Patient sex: F
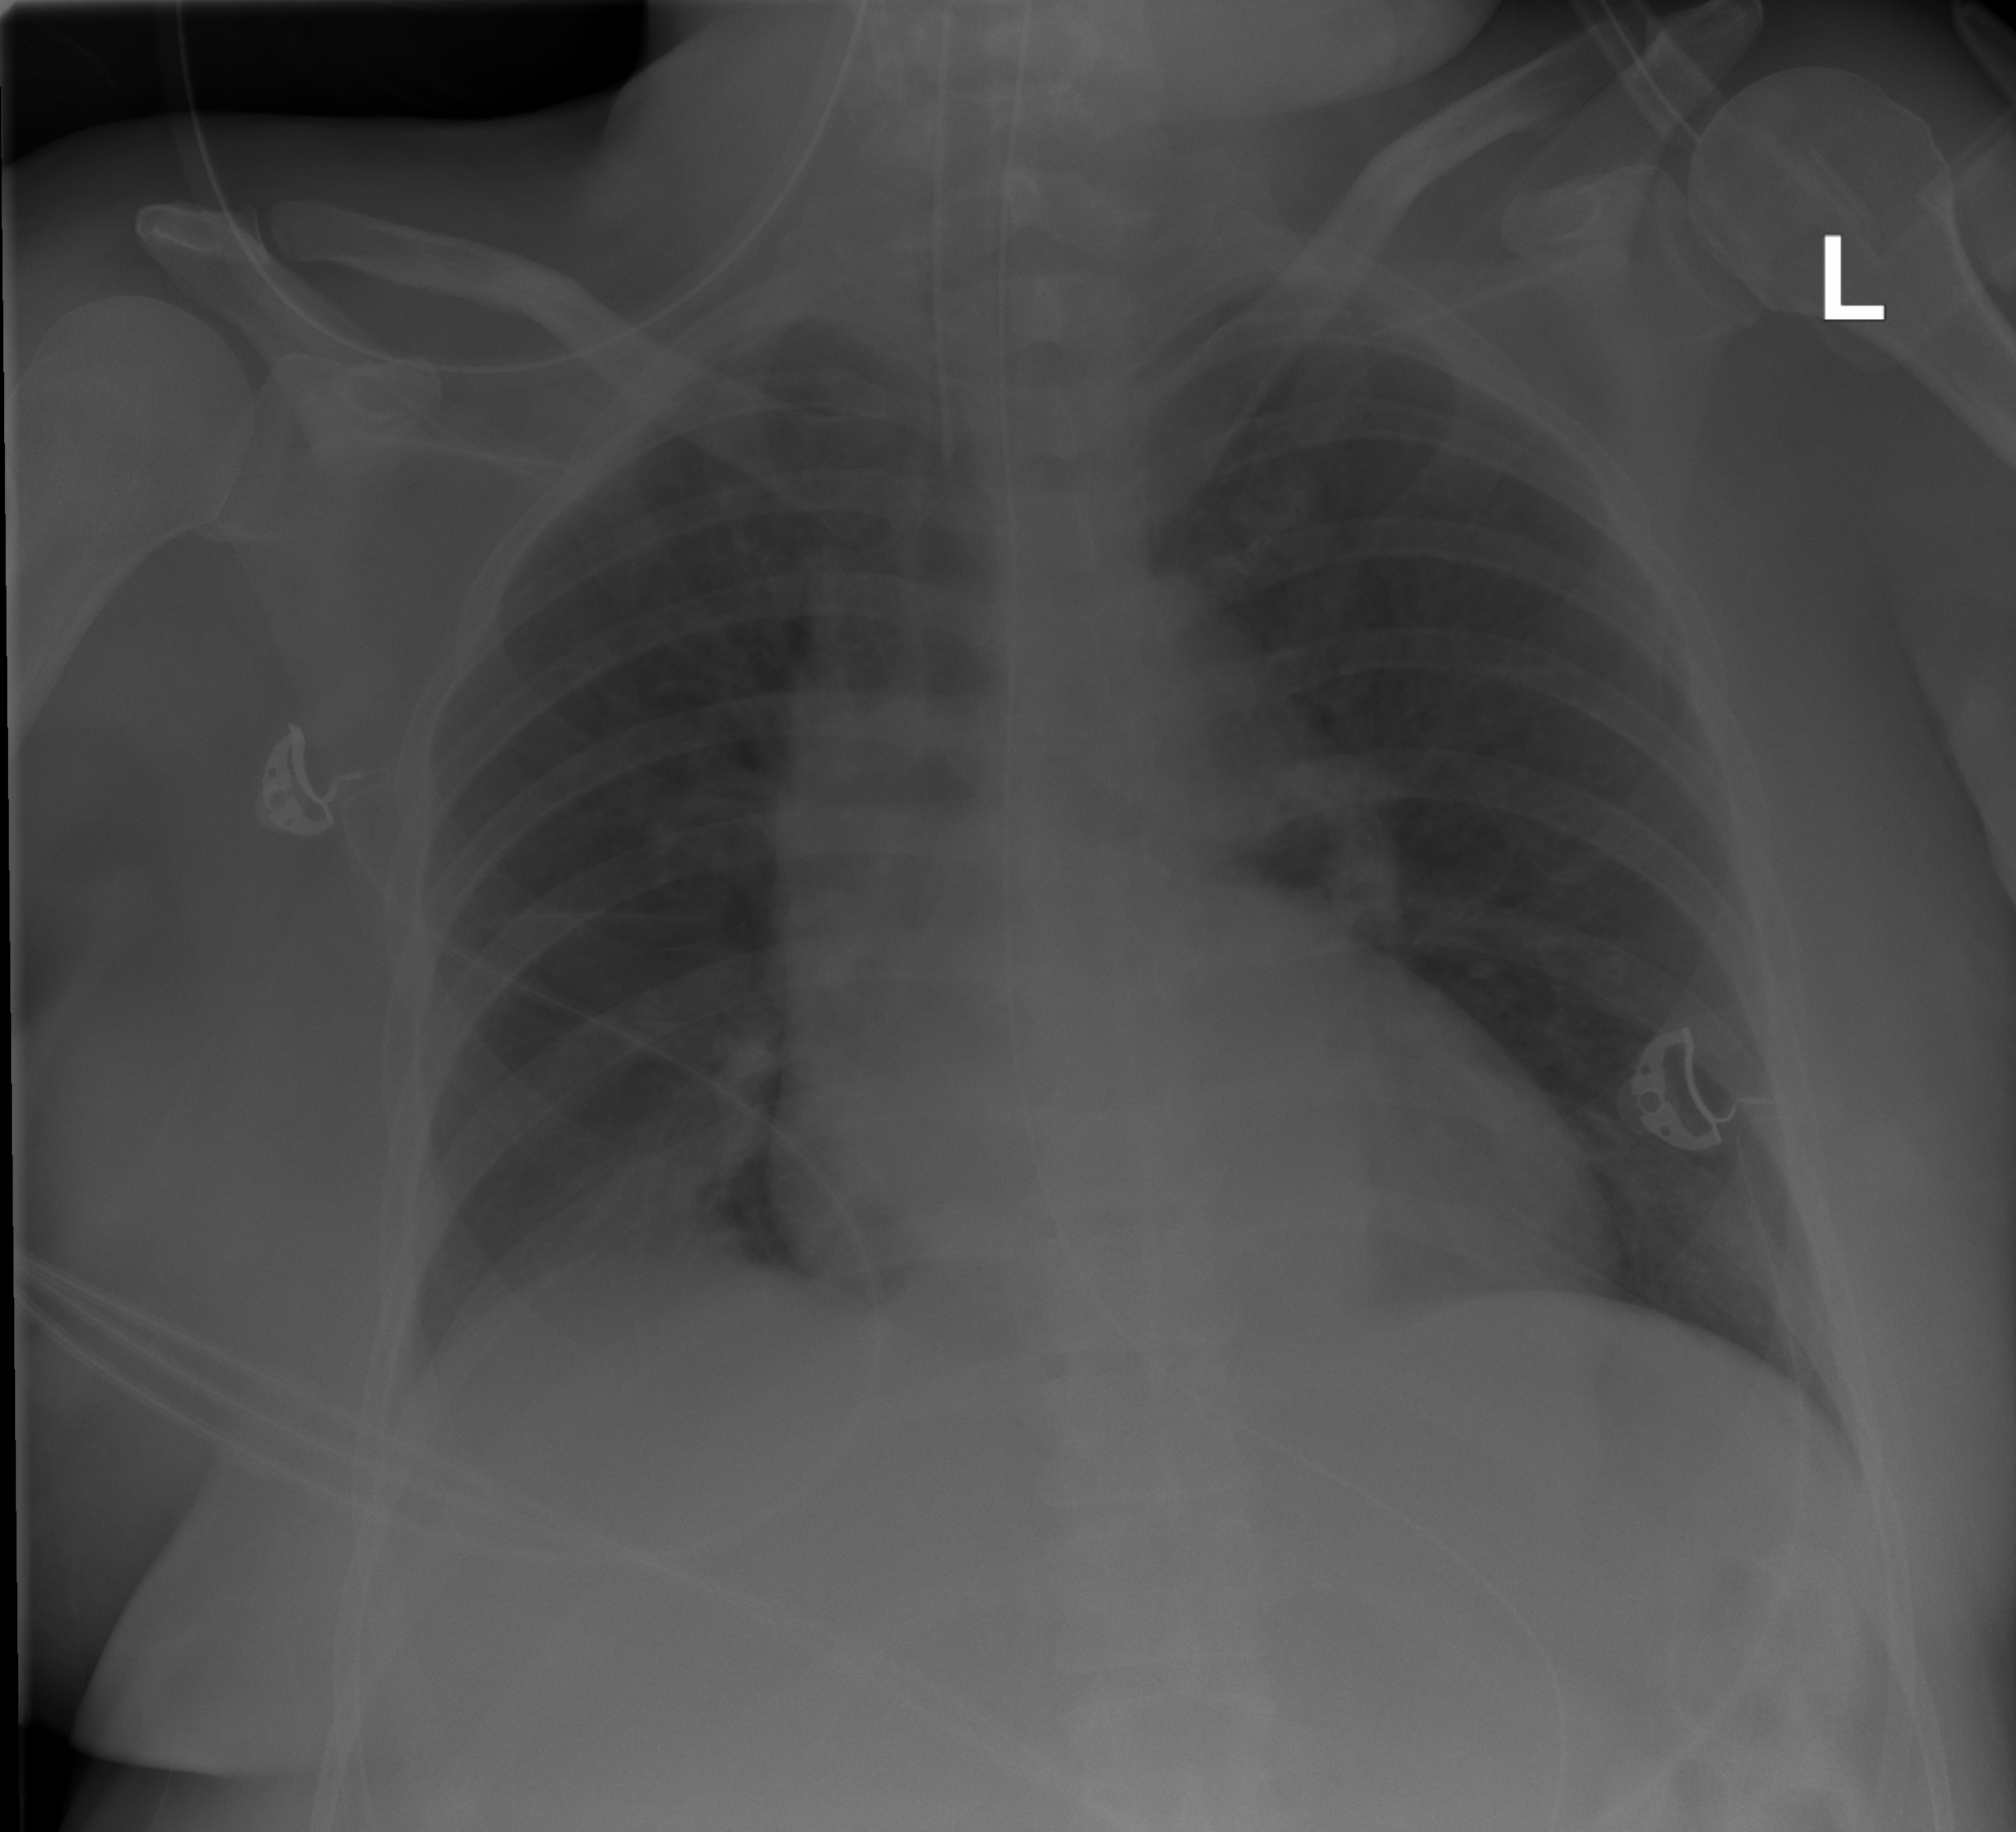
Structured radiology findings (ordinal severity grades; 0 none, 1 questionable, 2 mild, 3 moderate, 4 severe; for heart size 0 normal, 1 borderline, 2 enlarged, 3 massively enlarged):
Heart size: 0
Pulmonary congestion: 0
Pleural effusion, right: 0
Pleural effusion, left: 0
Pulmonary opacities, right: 1
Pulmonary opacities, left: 0
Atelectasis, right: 0
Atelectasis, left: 0